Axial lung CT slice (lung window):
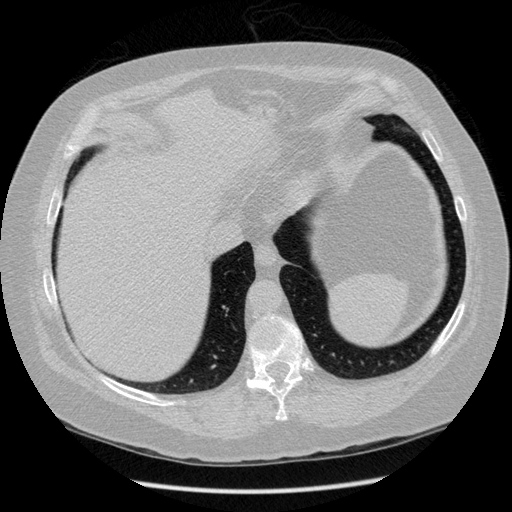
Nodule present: no